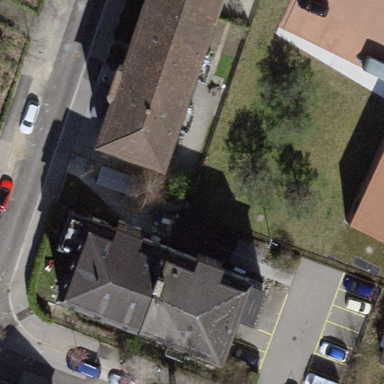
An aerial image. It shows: Apartments building with side-hipped roof.